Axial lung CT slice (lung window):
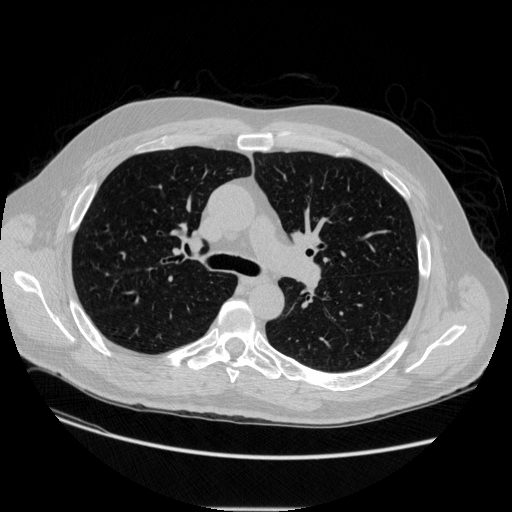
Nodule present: no